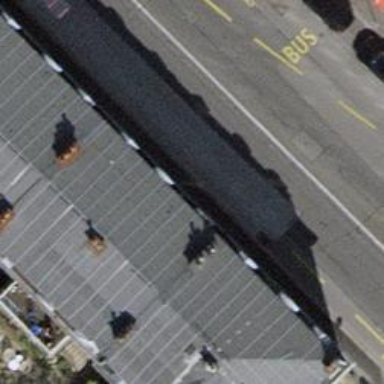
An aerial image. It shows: Platform for public transport and road usage.